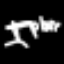
Label: airplane